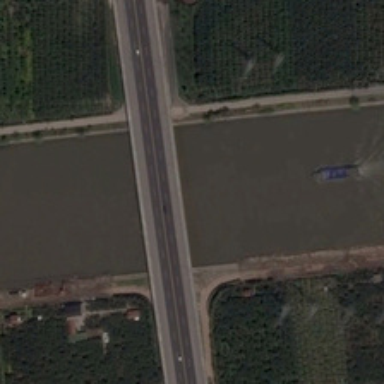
Many green trees are in two sides of a river with a boat in it and a bridge over it .